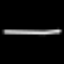
Label: line